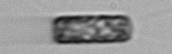
Label: Thalassiosira